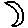
Label: moon